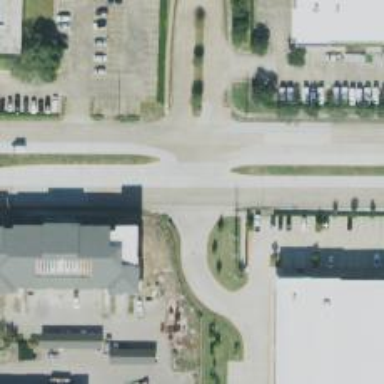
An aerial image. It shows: Secondary road.